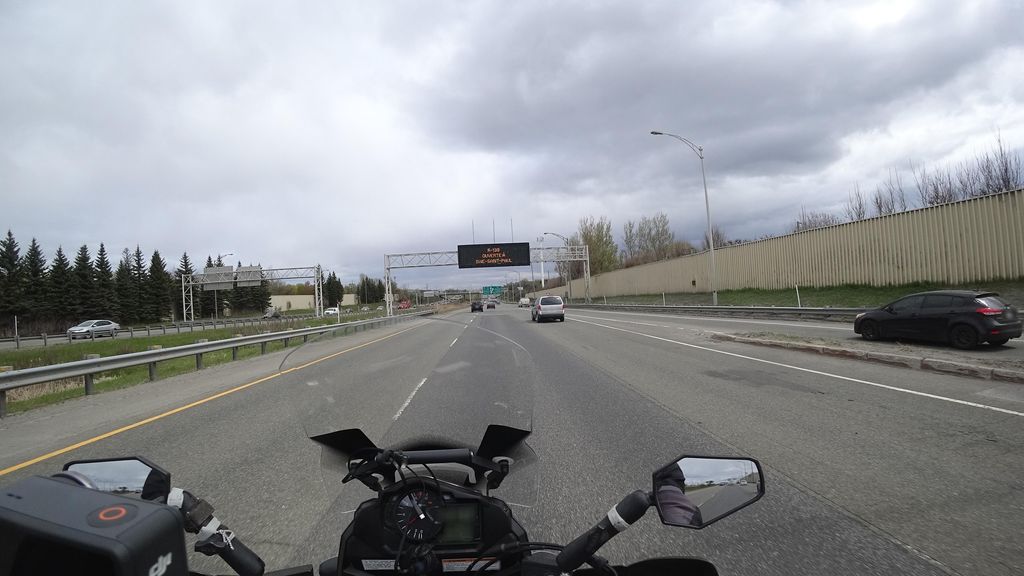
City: quebec_city